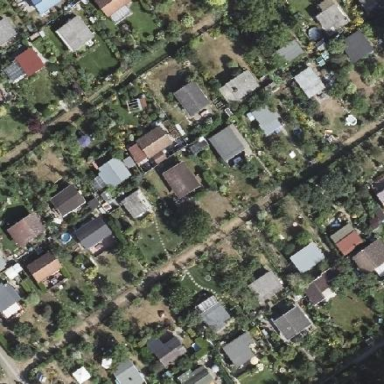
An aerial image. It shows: Plot in the allotments.